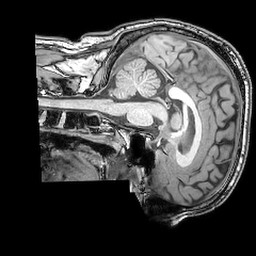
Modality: T1w
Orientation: sagittal
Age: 40
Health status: ill
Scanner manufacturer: philips
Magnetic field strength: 3 T
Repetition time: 0.007 s
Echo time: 0.003501 s